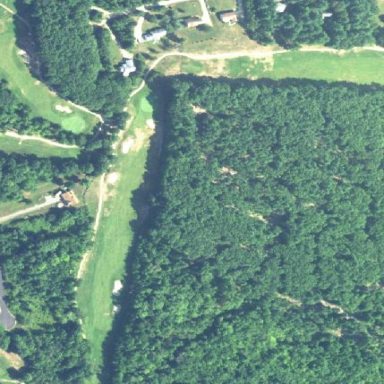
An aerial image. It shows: Designated track for golf carts.